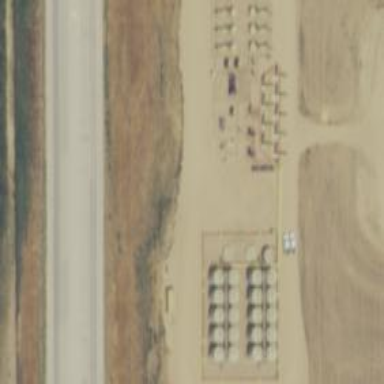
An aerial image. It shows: Storage tank that is man-made.